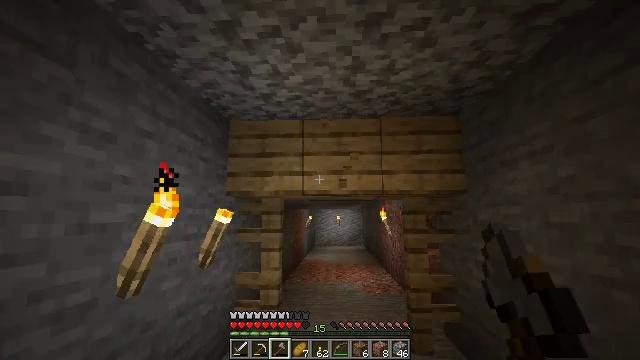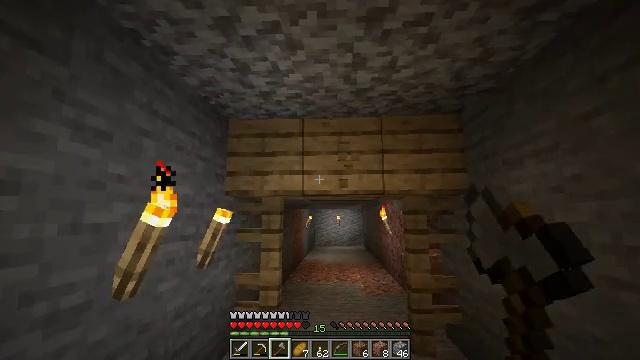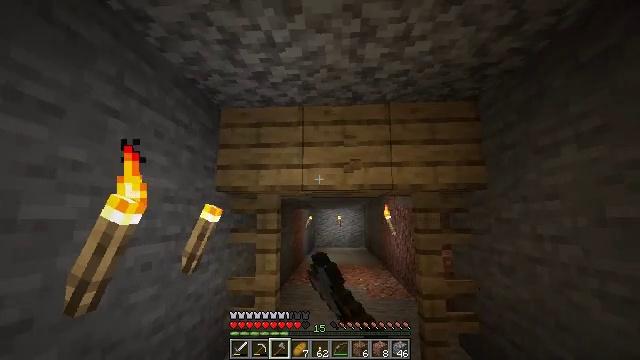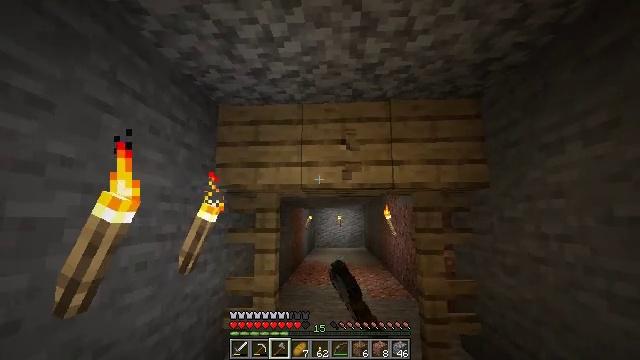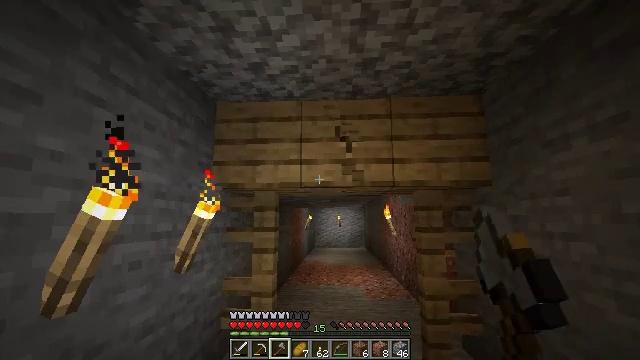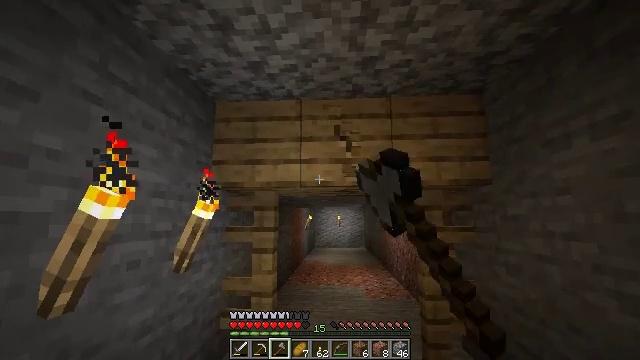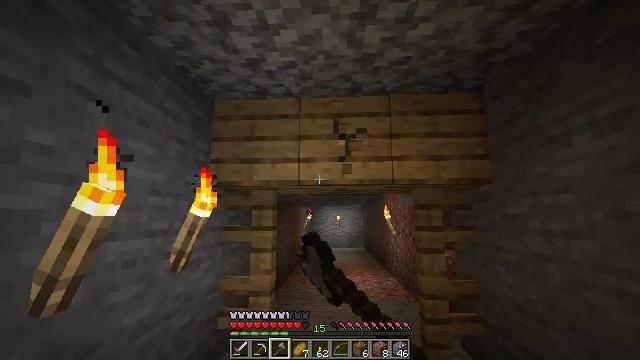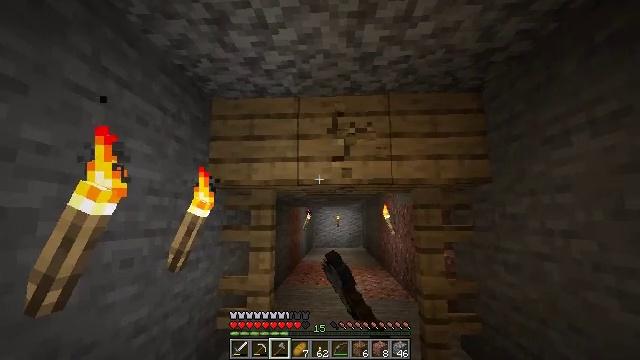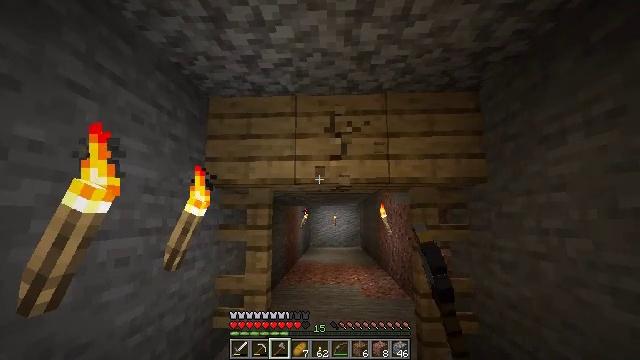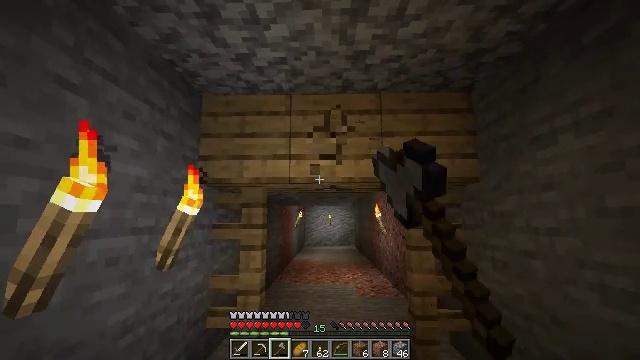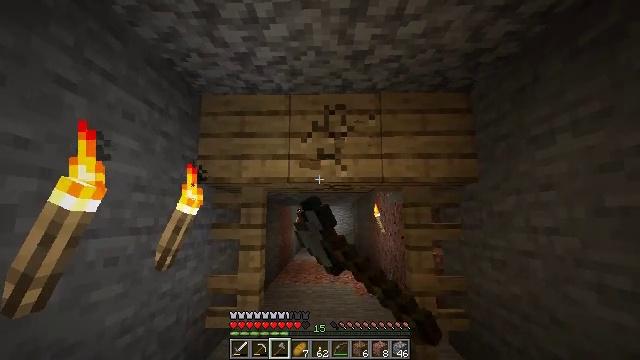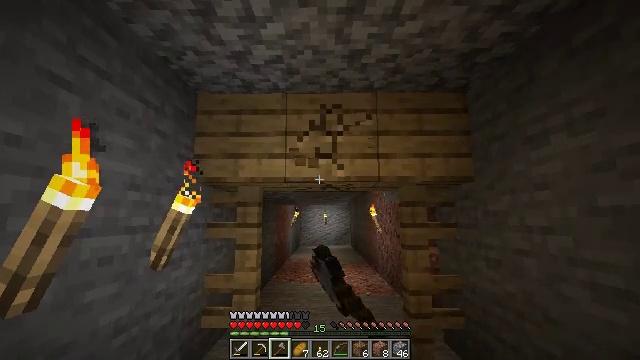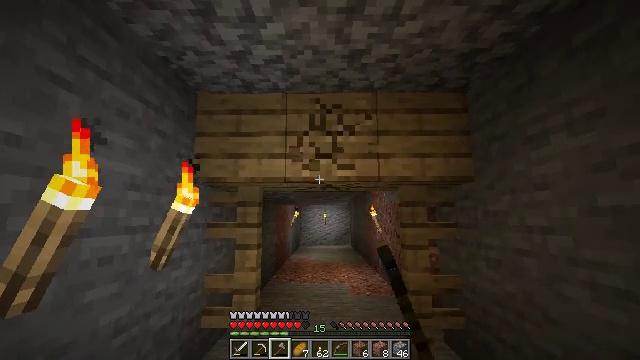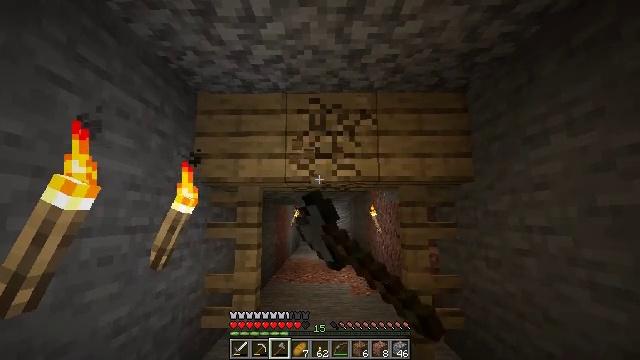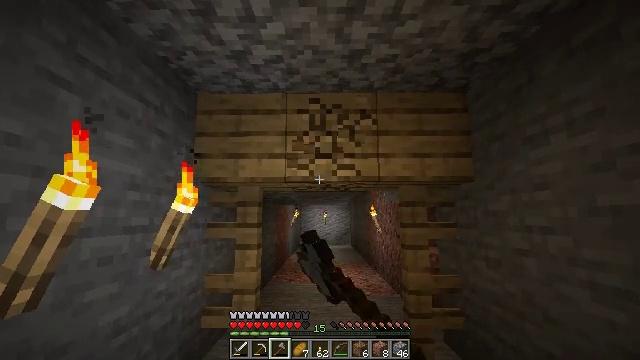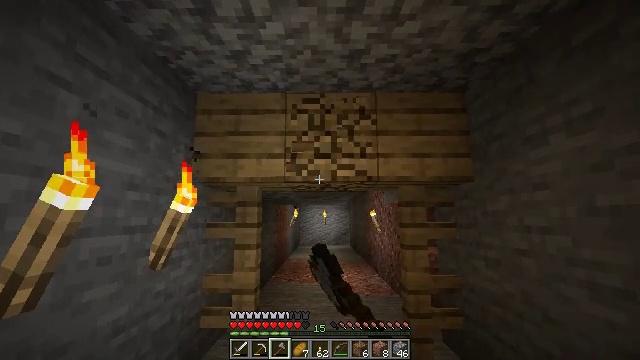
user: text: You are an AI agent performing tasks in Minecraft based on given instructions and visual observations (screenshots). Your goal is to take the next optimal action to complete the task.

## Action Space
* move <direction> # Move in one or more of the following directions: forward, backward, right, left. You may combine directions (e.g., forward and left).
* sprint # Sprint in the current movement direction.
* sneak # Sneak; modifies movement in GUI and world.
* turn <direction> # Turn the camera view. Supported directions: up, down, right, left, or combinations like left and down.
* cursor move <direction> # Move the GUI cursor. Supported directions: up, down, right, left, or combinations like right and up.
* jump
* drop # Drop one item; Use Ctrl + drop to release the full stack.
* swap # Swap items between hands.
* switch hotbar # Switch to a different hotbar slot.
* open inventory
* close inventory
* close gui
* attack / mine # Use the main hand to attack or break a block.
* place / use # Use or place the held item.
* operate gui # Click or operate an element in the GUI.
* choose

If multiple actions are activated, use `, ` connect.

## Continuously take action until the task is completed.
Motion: motion action
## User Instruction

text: Retrieve oak planks from the wooden block.
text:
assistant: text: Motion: move forward, attack / mine
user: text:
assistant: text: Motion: attack / mine
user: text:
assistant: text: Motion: attack / mine
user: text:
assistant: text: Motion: attack / mine
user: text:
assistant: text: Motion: attack / mine
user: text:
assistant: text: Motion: attack / mine
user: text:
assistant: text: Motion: attack / mine
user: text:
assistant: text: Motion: attack / mine
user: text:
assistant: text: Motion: turn right, attack / mine
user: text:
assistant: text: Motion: attack / mine
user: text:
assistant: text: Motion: attack / mine
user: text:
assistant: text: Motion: attack / mine
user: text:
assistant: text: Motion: attack / mine
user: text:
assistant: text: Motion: attack / mine
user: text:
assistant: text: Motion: attack / mine
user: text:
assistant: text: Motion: attack / mine
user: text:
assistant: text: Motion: attack / mine
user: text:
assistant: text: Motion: attack / mine
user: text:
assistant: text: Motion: move forward
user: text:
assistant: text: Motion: move forward
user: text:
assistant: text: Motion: move forward
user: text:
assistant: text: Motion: move forward
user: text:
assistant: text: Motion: move forward
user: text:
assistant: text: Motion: move forward
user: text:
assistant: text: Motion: move forward, turn right
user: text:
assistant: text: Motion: move forward
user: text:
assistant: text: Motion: move forward
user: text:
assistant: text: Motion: move forward
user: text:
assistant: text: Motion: move forward
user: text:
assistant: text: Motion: move forward